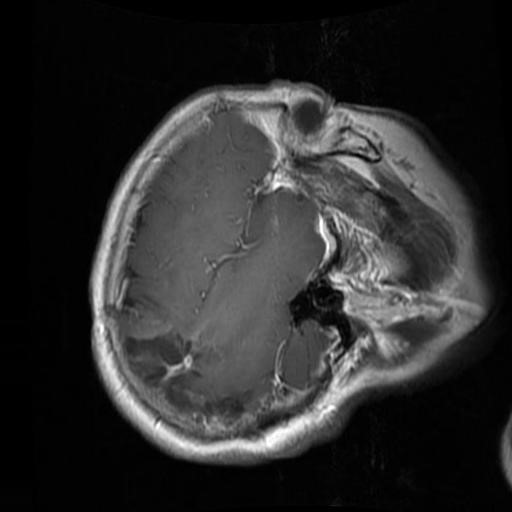
Label: brain_glioma